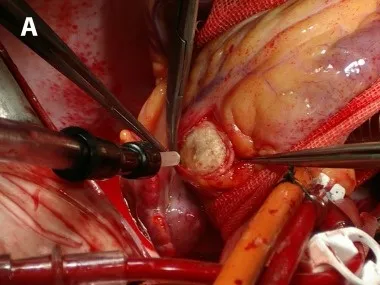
A: Perioperative view of the intracoronary hydatid cyst prior to
enucleation (Size: 2x2 cm).
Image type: medical_photograph (other_medical_photograph)